Fundus camera: zeiss
Shooting center: fovea
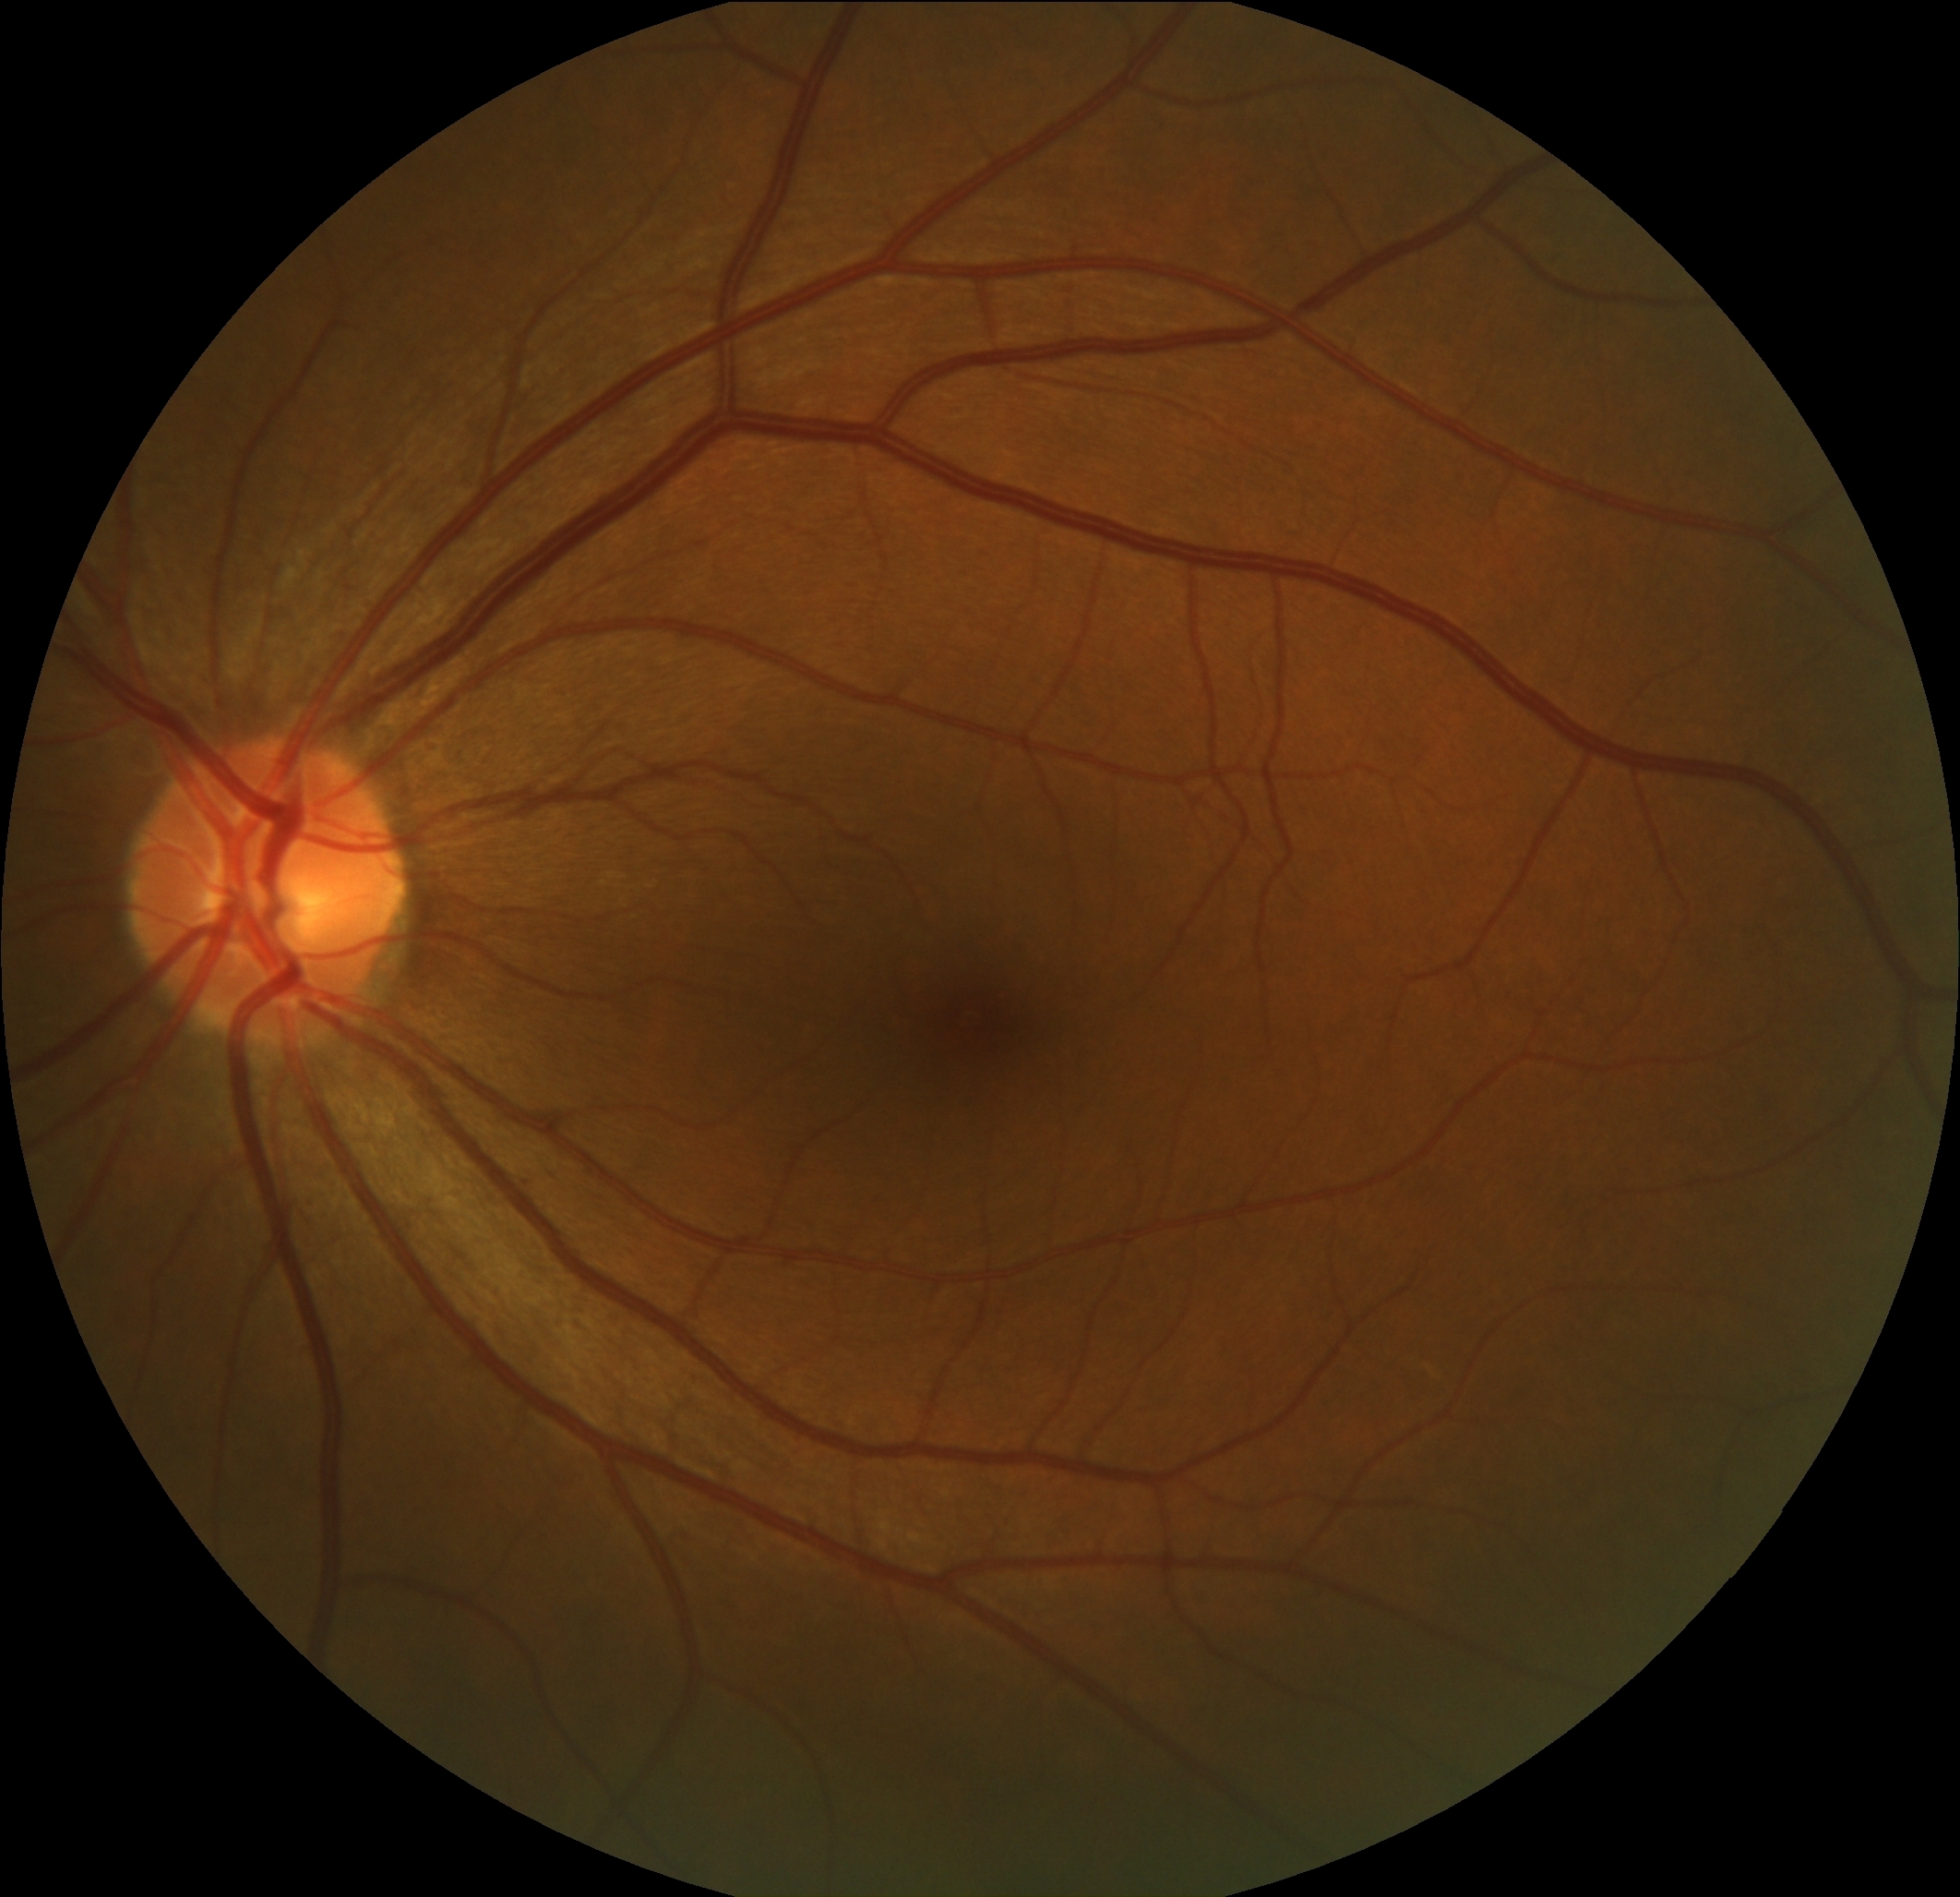
Pathologic myopia: no
Patchy retinal atrophy: present
Retinal detachment: absent